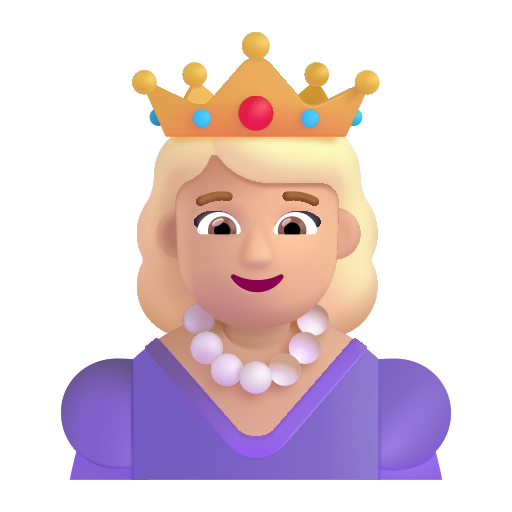
princess color  light